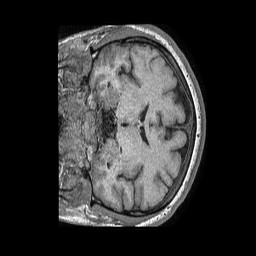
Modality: T1w
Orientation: coronal
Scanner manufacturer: philips
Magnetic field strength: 1.5 T
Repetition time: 0.00771 s
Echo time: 0.003581 s